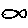
Label: fish